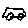
Label: car